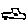
Label: car